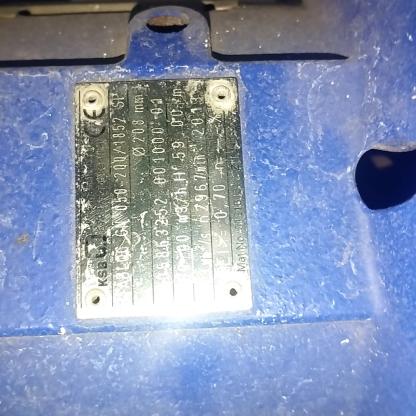
Klasa: tabliczka-znamionowa